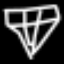
Label: diamond